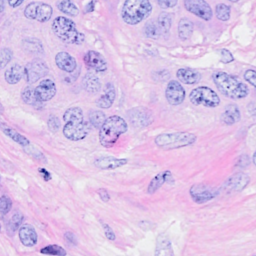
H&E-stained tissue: Breast